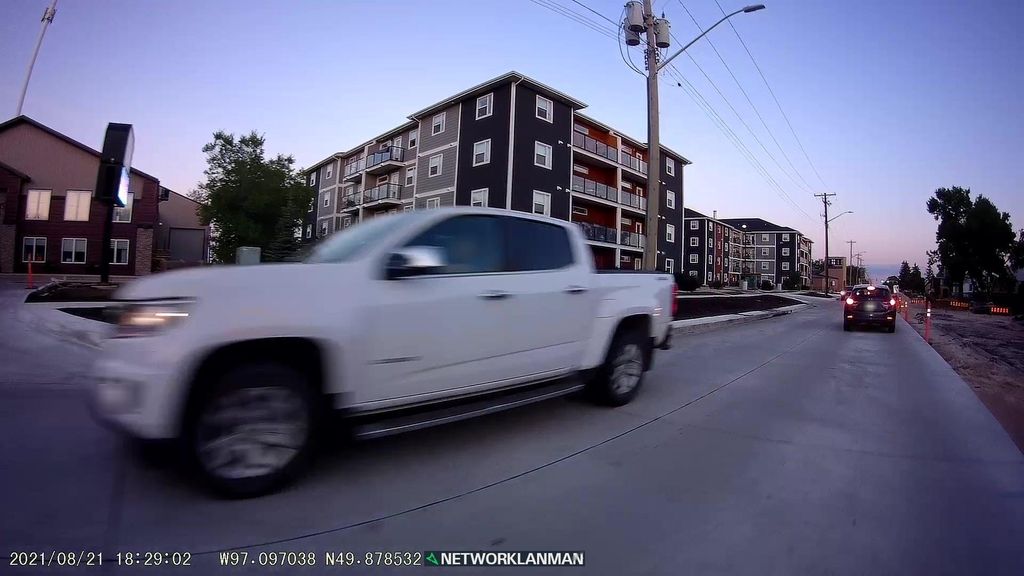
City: winnipeg